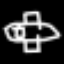
Label: airplane